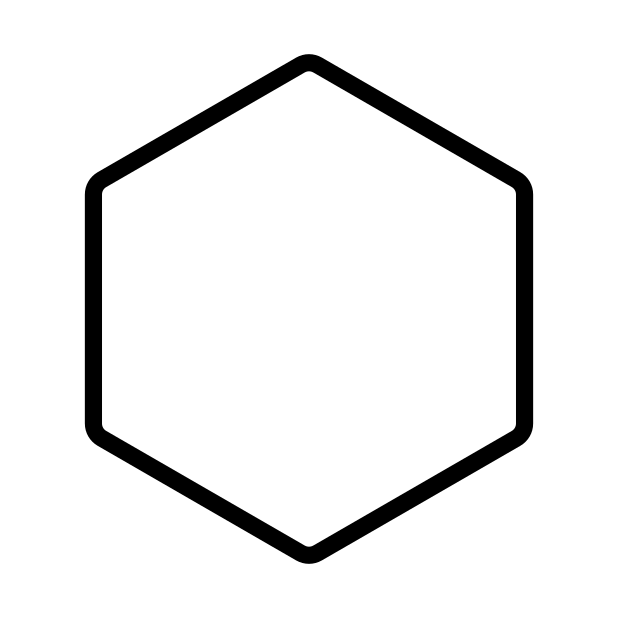
Emoji: ⬡
Name: white hexagon
Unicode: 0x2b21